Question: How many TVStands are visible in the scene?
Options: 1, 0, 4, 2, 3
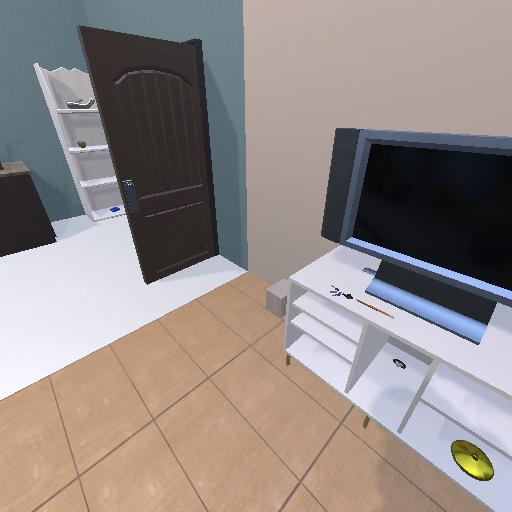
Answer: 1